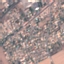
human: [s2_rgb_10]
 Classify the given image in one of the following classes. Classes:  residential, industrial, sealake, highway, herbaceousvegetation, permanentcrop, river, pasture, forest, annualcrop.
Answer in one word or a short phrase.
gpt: Residential